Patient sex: M
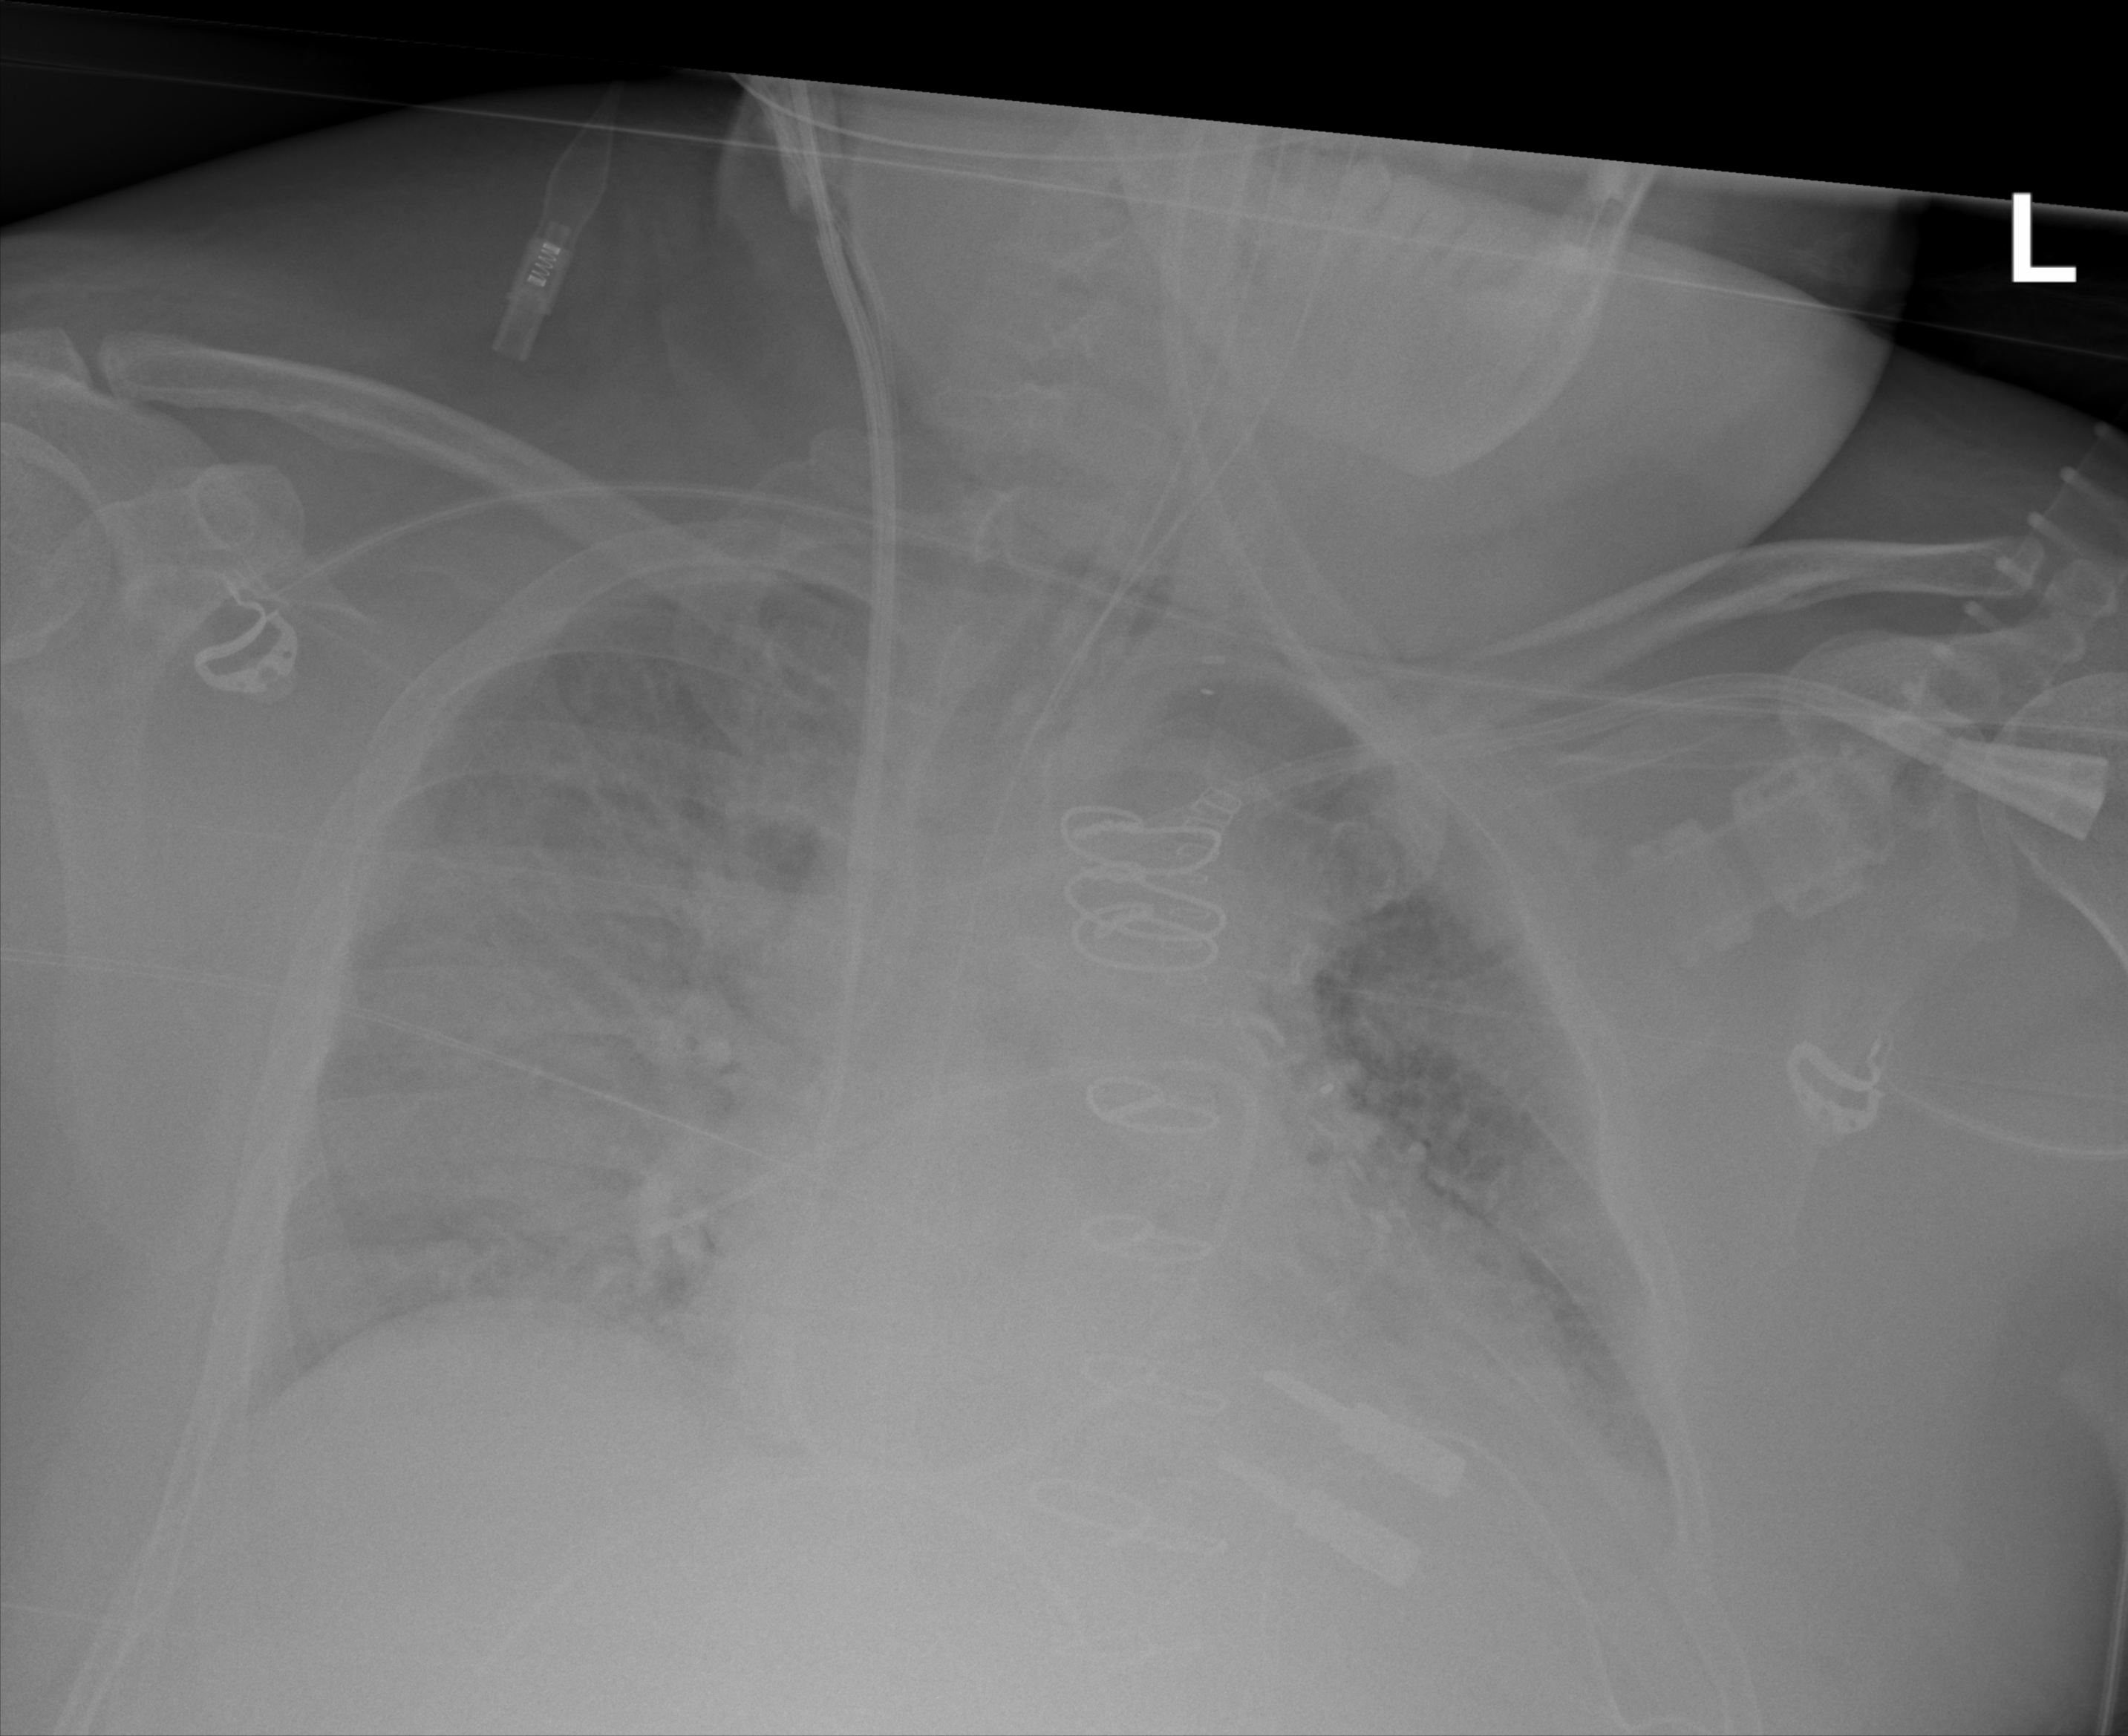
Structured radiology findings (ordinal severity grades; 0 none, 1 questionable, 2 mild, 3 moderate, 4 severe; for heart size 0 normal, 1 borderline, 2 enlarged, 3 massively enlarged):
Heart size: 2
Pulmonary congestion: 3
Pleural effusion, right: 2
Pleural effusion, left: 2
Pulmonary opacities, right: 2
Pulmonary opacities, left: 2
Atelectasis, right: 2
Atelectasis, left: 1